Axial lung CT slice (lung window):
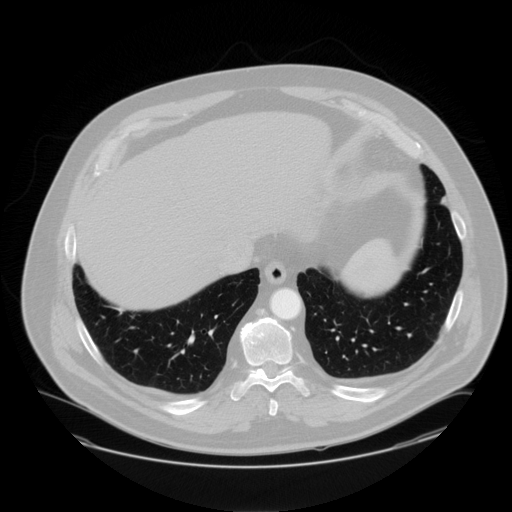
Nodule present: no